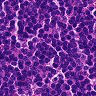
Metastatic tissue present: no